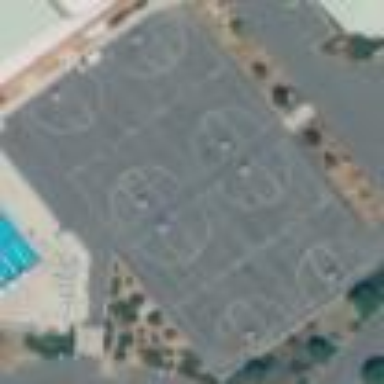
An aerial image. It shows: Basketball court on pitch.